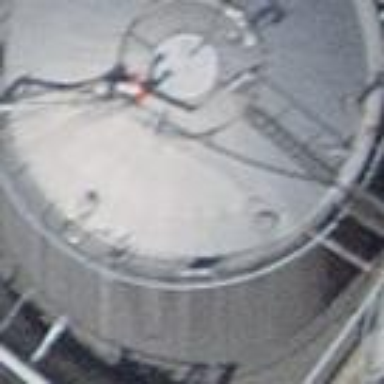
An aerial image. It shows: Storage tank that is man-made.